Question: I would like to ask what is a good filter for audio signal processing, particularly note onset processing?
Particularly, what I need is a filter that makes peaks sharper while smoothing out others, something like in the image below:

I am not sure if what I need are low/high-pass filters because I know that those filters work in the frequency domain, and I particularly want to work with the time-domain. I am only working on monophonic signals, recorded in .WAV 44.1Khz 16-bit mono format.
Thanks!
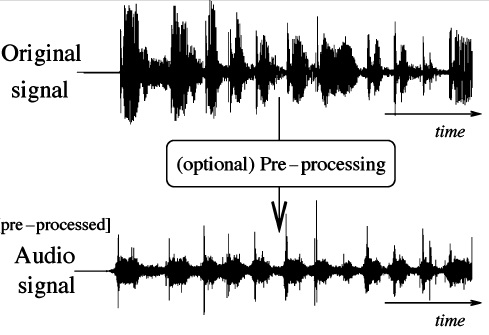
Answer: I would suggest a non-linear approach - effectively you want to do envelope detection with a short time constant.
'''
y_1 = 0; // init y_1 = previous value of output signal, y
loop
y = abs(x); // rectify input signal
y = k * y + (1.0 - k) * y_1; // apply single pole recursive low pass filter
y_1 = y; // save output value for next iteration
end
'''
Choosing 'k' (NB: '0.0 < k < 1.0') is the tricky part and may require some experimentation. If 'k' is too small then you will have a large time constant and this may result in too much lag in your onset detection. If k is too large then the time constant may be too small and you may get false positives. (In the latter case though you may be able to improve results by rejecting onsets that fall within a given minimum tine window from the previous "real" onset (e.g. 10 ms).) Start with, say, k = 0.1 and then perhaps try reducing it until the lag becomes unacceptable.